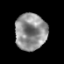
Tissue: prostate
Cell type: T cells
Senescence score: 0.2909
Nuclear area (px): 1131
Mean DAPI intensity: 144.536